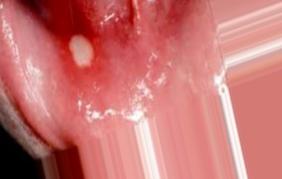
Condition: Mouth Ulcer